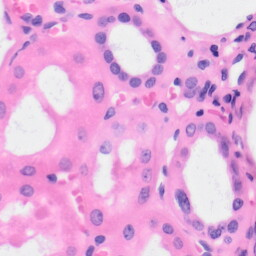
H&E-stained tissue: Kidney